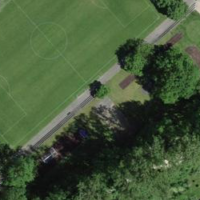
EUNIS habitat code: 53
Species observed at this site:
Allium ursinum
Corylus avellana
Brassica napus
Prunus padus